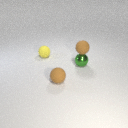
small brown rubber sphere to the right of small yellow rubber sphere